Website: lowes
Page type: review-order
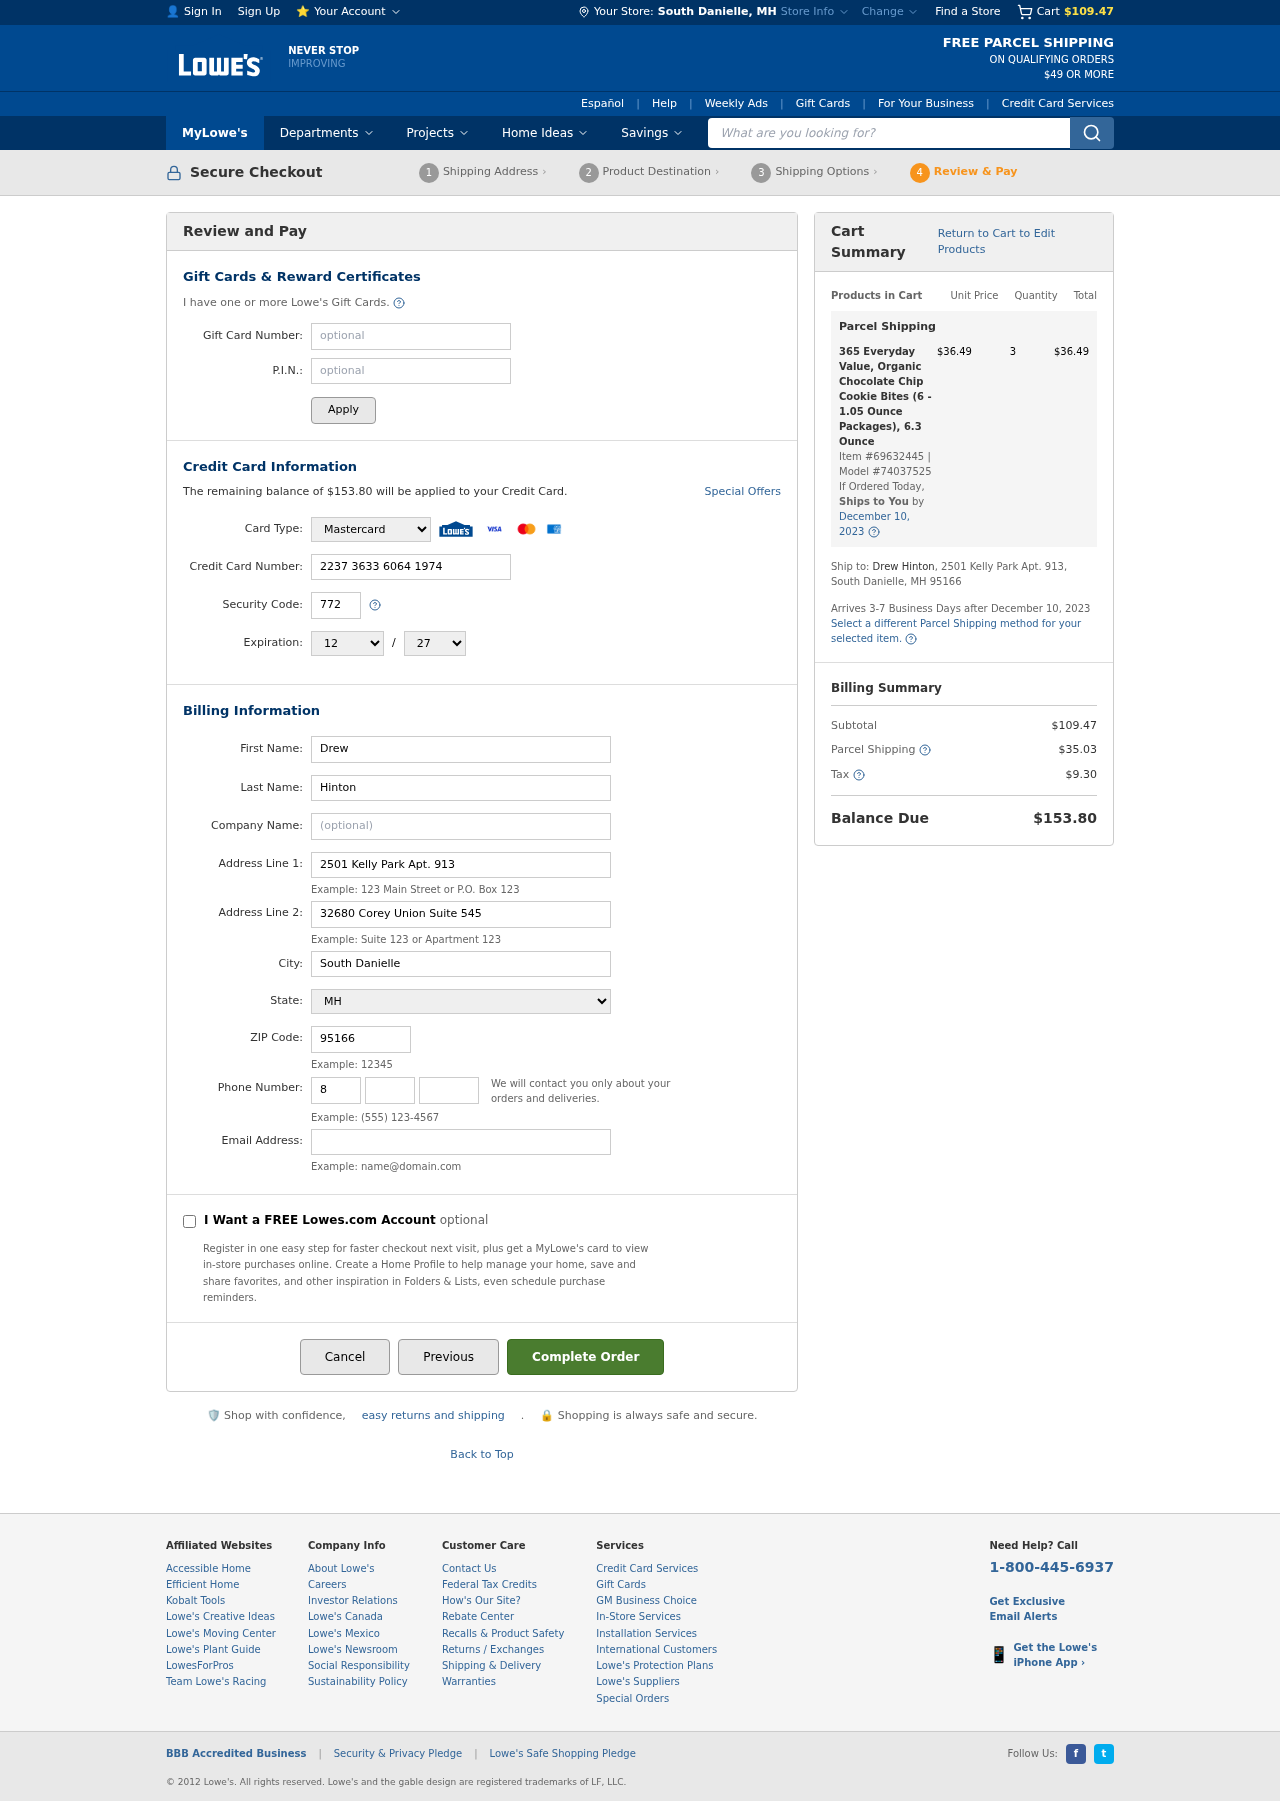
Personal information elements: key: PII_CARD_CVV
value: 772
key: PII_CARD_EXPIRY_MONTH
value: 12
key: PII_CARD_EXPIRY_YEAR
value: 27
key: PII_CARD_NUMBER
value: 2237 3633 6064 1974
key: PII_CARD_TYPE
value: Mastercard
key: PII_CITY
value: South Danielle
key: PII_CITY_STATE
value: South Danielle, MH
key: PII_EMAIL
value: drew_hinton@hotmail.com
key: PII_FIRSTNAME
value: Drew
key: PII_LASTNAME
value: Hinton
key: PII_PHONE_AREA
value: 882
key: PII_PHONE_PREFIX
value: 847
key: PII_PHONE_SUFFIX
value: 3316
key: PII_POSTCODE
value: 95166
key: PII_STATE
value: MH
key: PII_STREET
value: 2501 Kelly Park Apt. 913
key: PII_STREET2
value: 2501 Kelly Park Apt. 913
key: PII_STREET2
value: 32680 Corey Union Suite 545
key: PII_FULLNAME2
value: Drew Hinton
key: PII_CITY_STATE_ZIP2
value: South Danielle, MH 95166
Product elements: key: PRODUCT1_NAME
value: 365 Everyday Value, Organic Chocolate Chip Cookie Bites (6 - 1.05 Ounce Packages), 6.3 Ounce
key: PRODUCT1_PRICE
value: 36.49
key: PRODUCT1_QUANTITY
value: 3
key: PRODUCT1_ITEM_NUMBER
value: Item #69632445
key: PRODUCT1_MODEL_NUMBER
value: Model #74037525
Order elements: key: ORDER_SUBTOTAL
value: $109.47
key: ORDER_BALANCE_DUE
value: $153.80
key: ORDER_SHIPPING_DATE
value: December 10, 2023
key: ORDER_ITEM_TOTAL
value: $36.49
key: ORDER_SHIPPING_DATE2
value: December 10, 2023
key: ORDER_SHIPPING_COST
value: $35.03
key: ORDER_TAX
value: $9.30
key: ORDER_TOTAL
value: $153.80
Search elements: key: HEADER_SEARCH
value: What are you looking for?